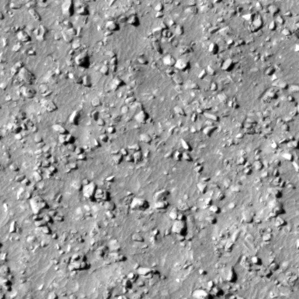
Label: non_frost